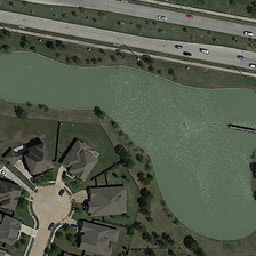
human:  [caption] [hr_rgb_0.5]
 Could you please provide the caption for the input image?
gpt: A light green pond is flanked by a square and two parallel roads

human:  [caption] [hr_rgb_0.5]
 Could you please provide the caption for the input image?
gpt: Green square and parallel roads

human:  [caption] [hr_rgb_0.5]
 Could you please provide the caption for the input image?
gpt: A pale green pond is adjacent to the square and two parallel roads

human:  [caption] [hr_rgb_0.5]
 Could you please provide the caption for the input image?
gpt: A pale green lake is flanked by a square and two parallel roads

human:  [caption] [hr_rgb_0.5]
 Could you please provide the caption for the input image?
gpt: A pale green pond is flanked by a square and two parallel streets